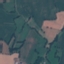
Label: Pasture